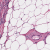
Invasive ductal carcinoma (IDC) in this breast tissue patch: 1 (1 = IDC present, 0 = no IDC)